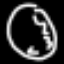
Label: clock